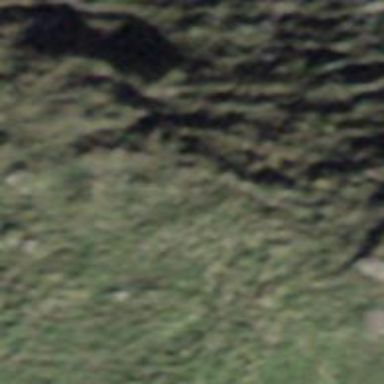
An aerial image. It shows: Natural ridge.